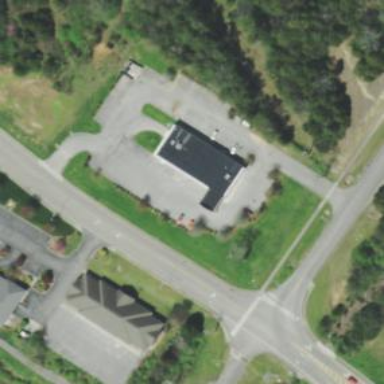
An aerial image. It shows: Clinic.